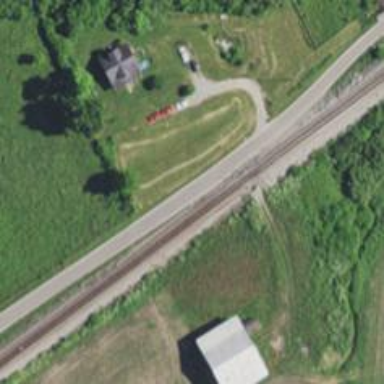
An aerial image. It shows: Level crossing along the railway.